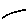
Label: line